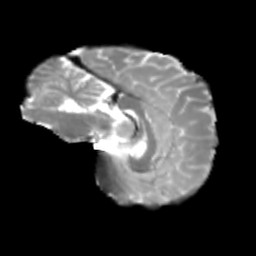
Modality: T2w
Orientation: sagittal
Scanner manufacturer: siemens
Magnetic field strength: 3 T
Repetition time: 4 s
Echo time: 0.0594 s